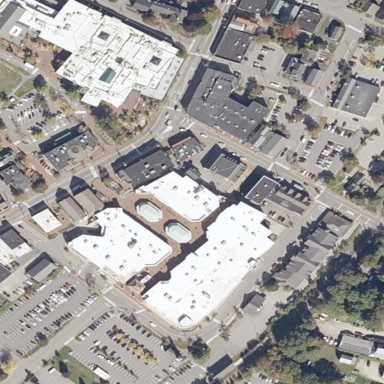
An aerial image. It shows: Commercial building that houses mall.